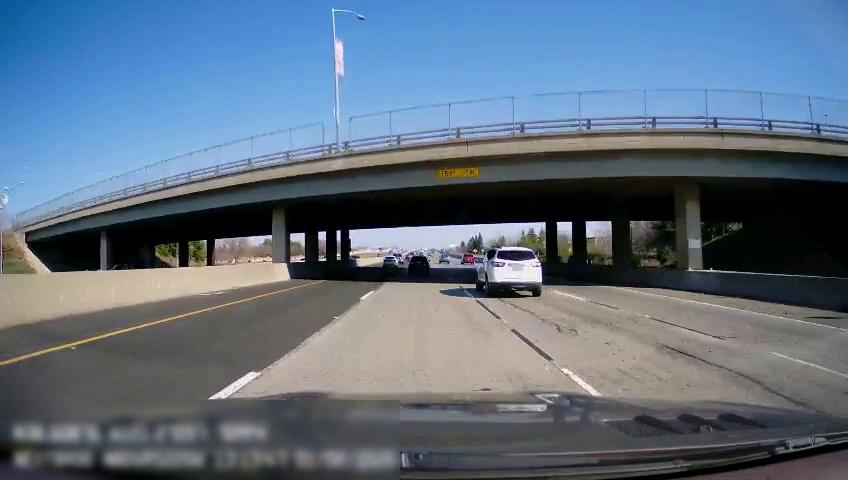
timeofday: Day
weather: Sunny
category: Drivable Space
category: Vehicles | Van
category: Vehicles | SUV
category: Vehicles | SUV
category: Vehicles | SUV
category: Vehicles | Car
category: Vehicles | Car
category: Lanes | Alternate Lane
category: Lanes | Alternate Lane
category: Lanes | Current Lane
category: Lanes | Current Lane
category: Lanes | Alternate Lane
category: Traffic | Signs